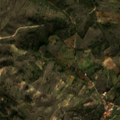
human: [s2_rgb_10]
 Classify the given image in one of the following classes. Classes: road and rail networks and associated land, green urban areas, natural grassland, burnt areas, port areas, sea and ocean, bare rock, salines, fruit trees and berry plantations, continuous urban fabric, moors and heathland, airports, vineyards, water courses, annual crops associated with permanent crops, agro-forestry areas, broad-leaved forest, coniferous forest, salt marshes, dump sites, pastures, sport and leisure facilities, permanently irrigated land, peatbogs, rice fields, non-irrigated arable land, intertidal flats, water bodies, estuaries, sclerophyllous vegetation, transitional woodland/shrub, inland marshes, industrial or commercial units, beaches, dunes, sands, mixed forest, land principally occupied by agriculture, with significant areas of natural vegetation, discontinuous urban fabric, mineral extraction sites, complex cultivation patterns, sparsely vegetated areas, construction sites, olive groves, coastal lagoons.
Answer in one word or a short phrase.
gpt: olive groves, annual crops associated with permanent crops, moors and heathland